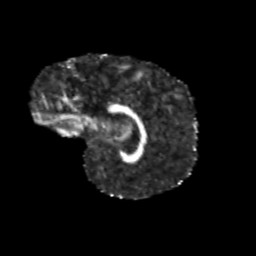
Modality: FA
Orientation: sagittal
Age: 9
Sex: female
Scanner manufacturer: siemens
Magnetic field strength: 3 T
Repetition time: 3.8 s
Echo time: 0.07 s